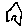
Label: house